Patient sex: M
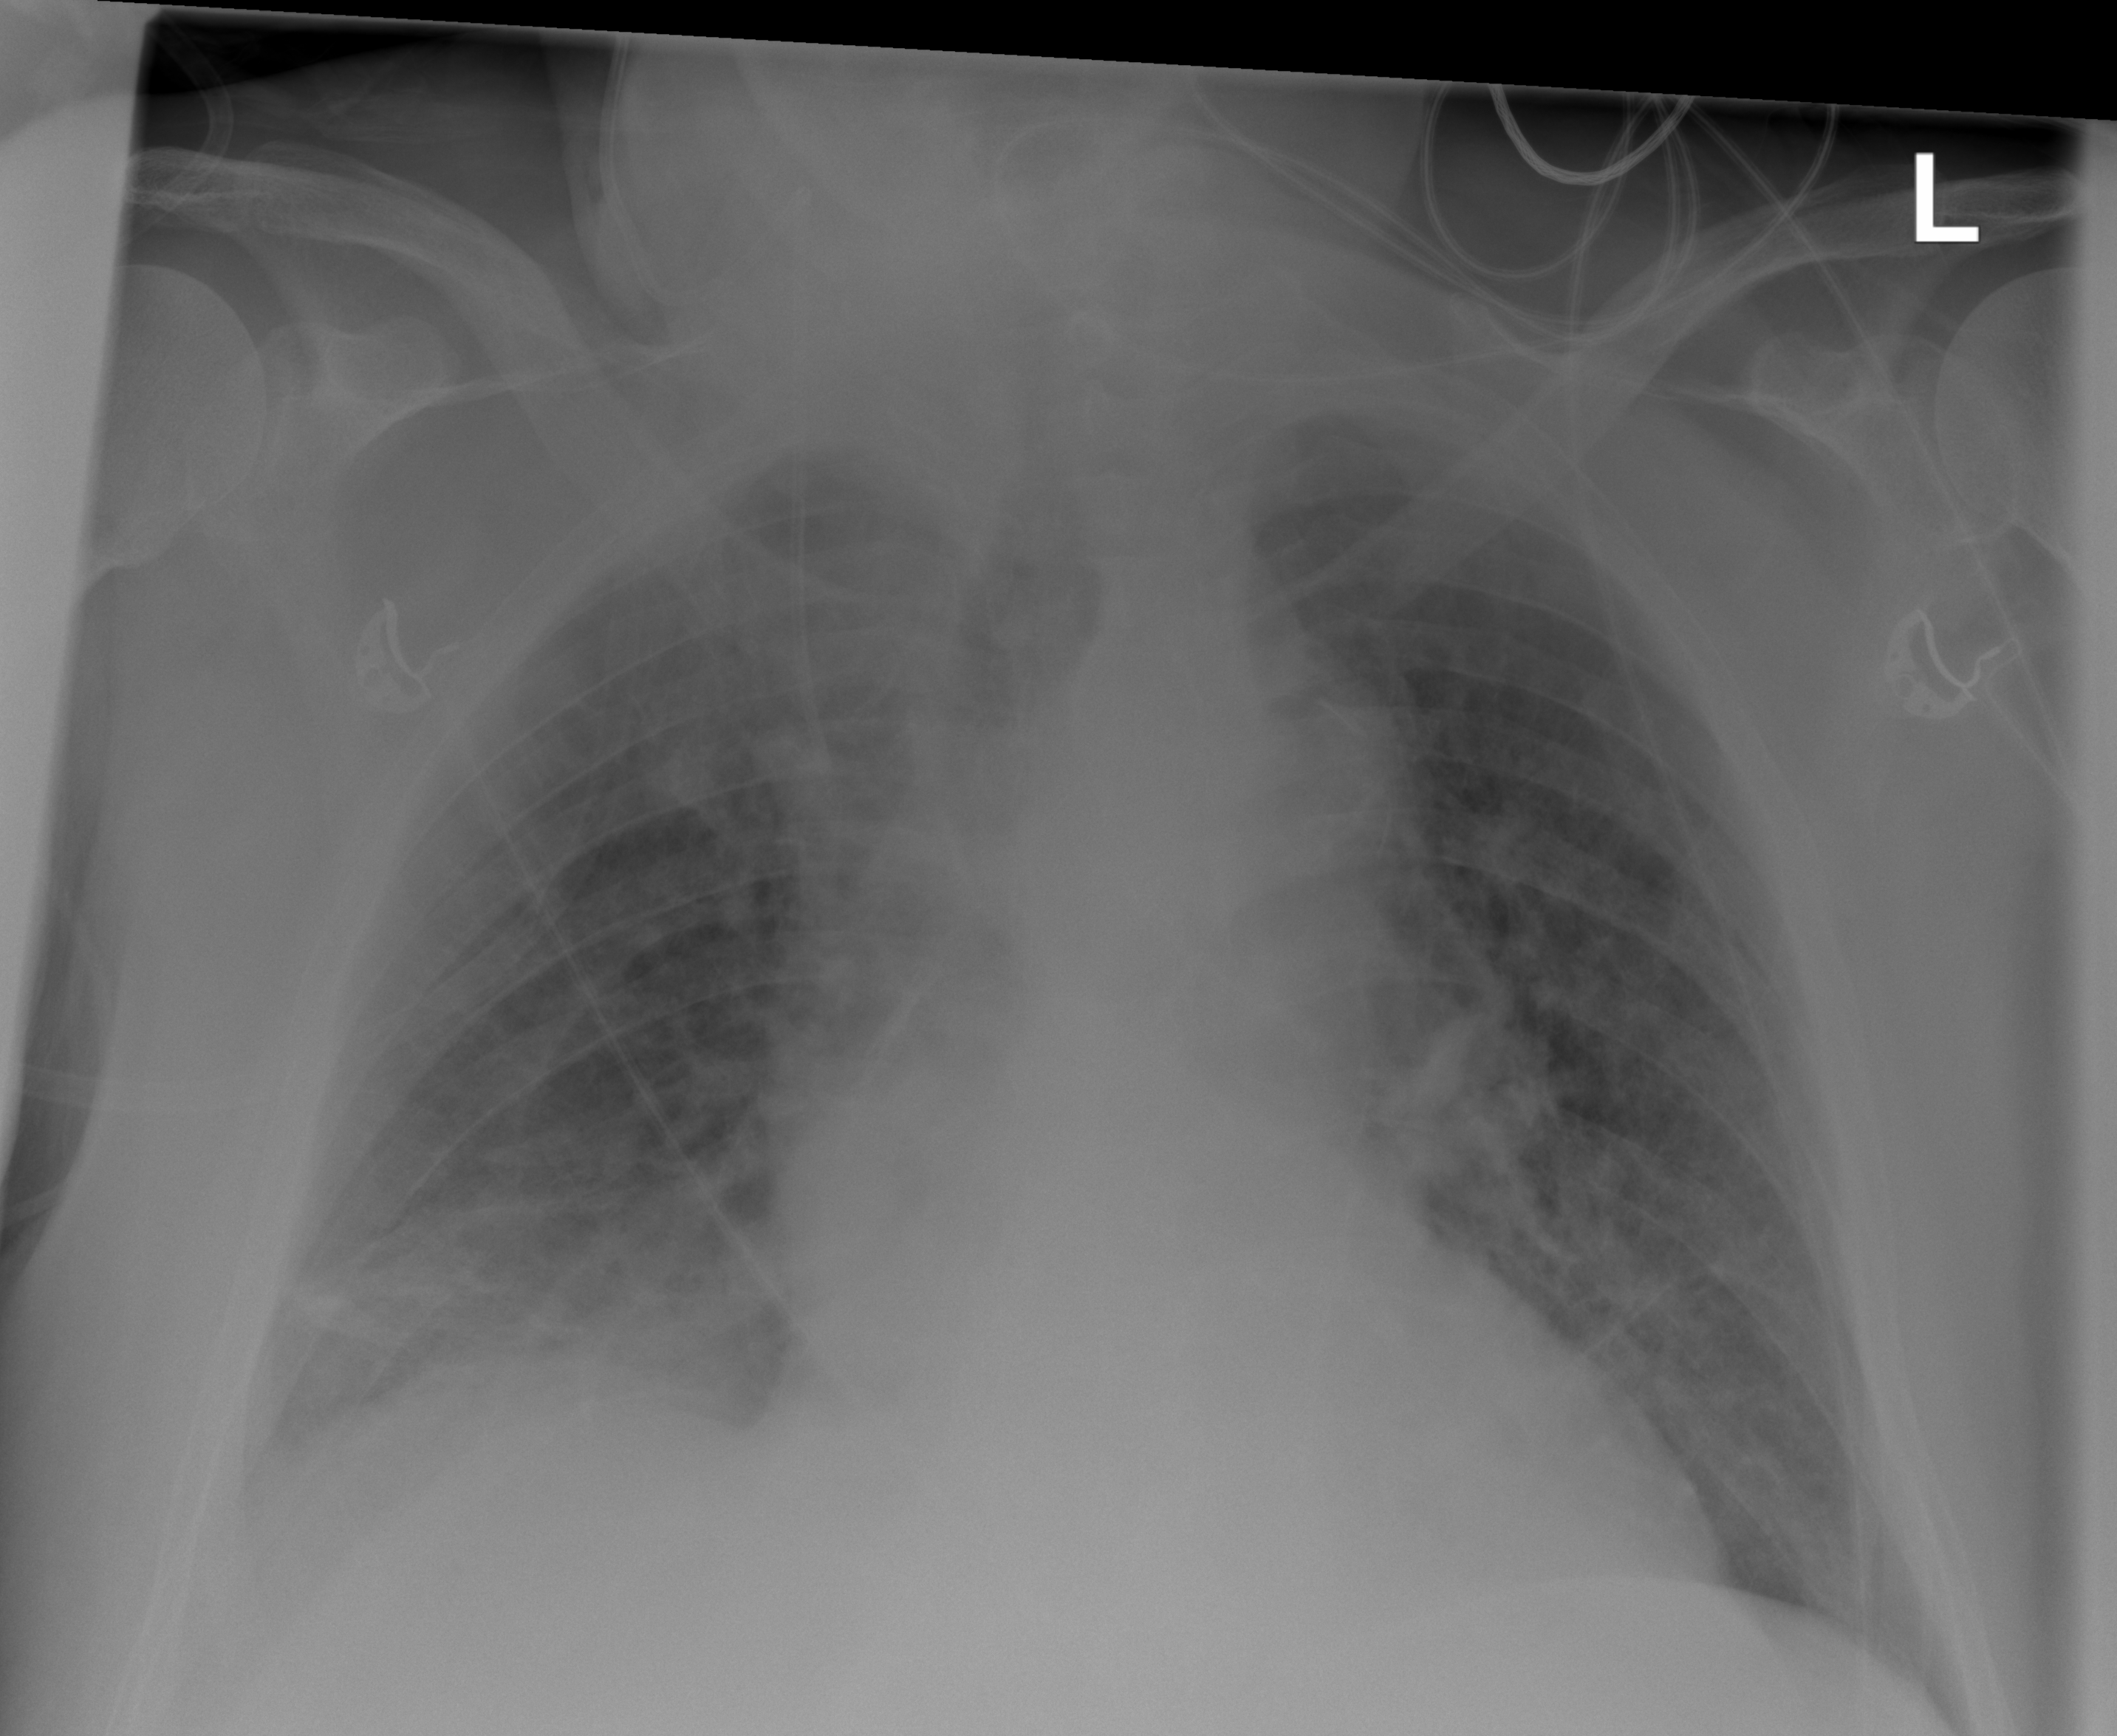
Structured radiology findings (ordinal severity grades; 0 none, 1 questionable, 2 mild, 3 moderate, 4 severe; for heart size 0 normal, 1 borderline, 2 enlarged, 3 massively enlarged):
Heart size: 2
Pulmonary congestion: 1
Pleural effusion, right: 0
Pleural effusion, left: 0
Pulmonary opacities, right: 0
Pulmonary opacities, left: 0
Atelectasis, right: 1
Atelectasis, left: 2